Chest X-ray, AP view. Patient: 7 years old, sex M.
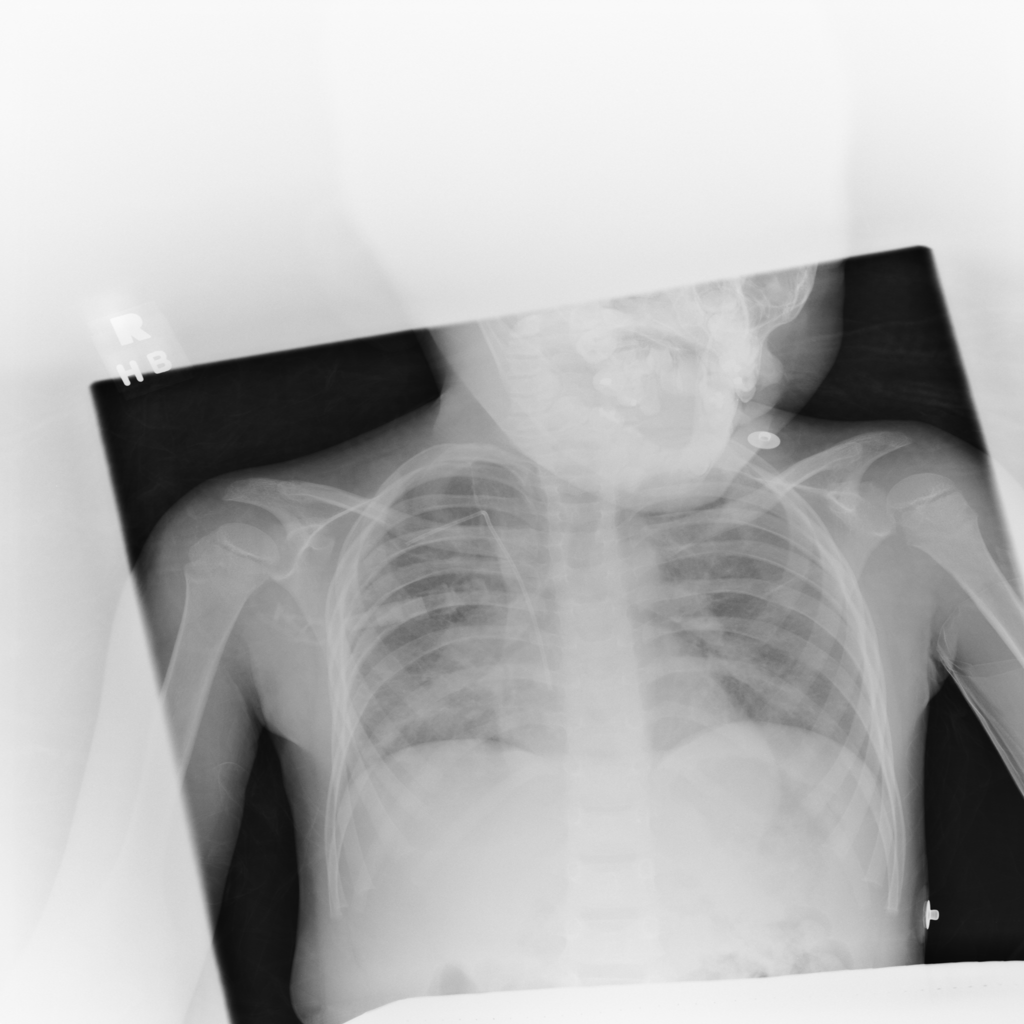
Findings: Infiltration